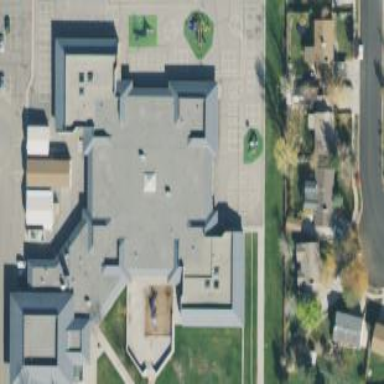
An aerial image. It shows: School building.